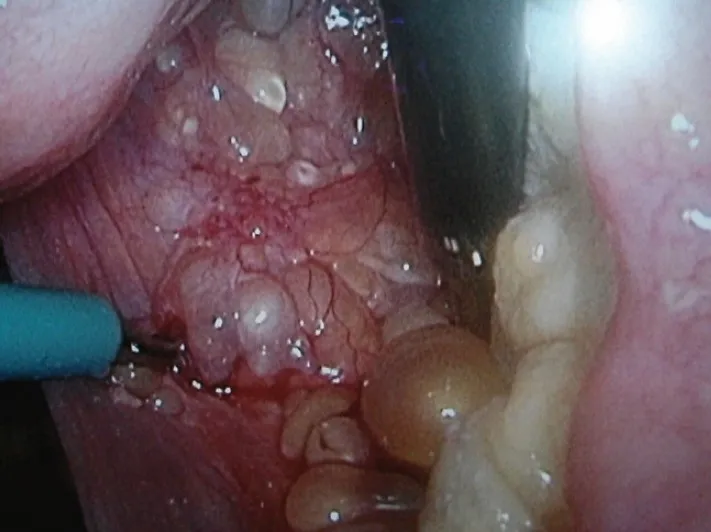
Laparoscopic image of implants in the Douglas pouch.
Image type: medical_photograph (other_medical_photograph)